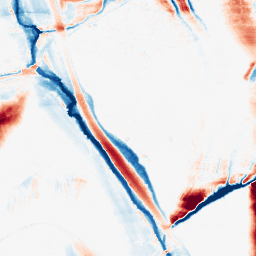
Category: morphological
Decomposition family: morphological_ellipse
Decomposition parameters: operation: average
width: 10
height: 50
Upsampling method: bicubic
Upsampling parameters: scale: 2
Upsampling scale: 2